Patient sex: F
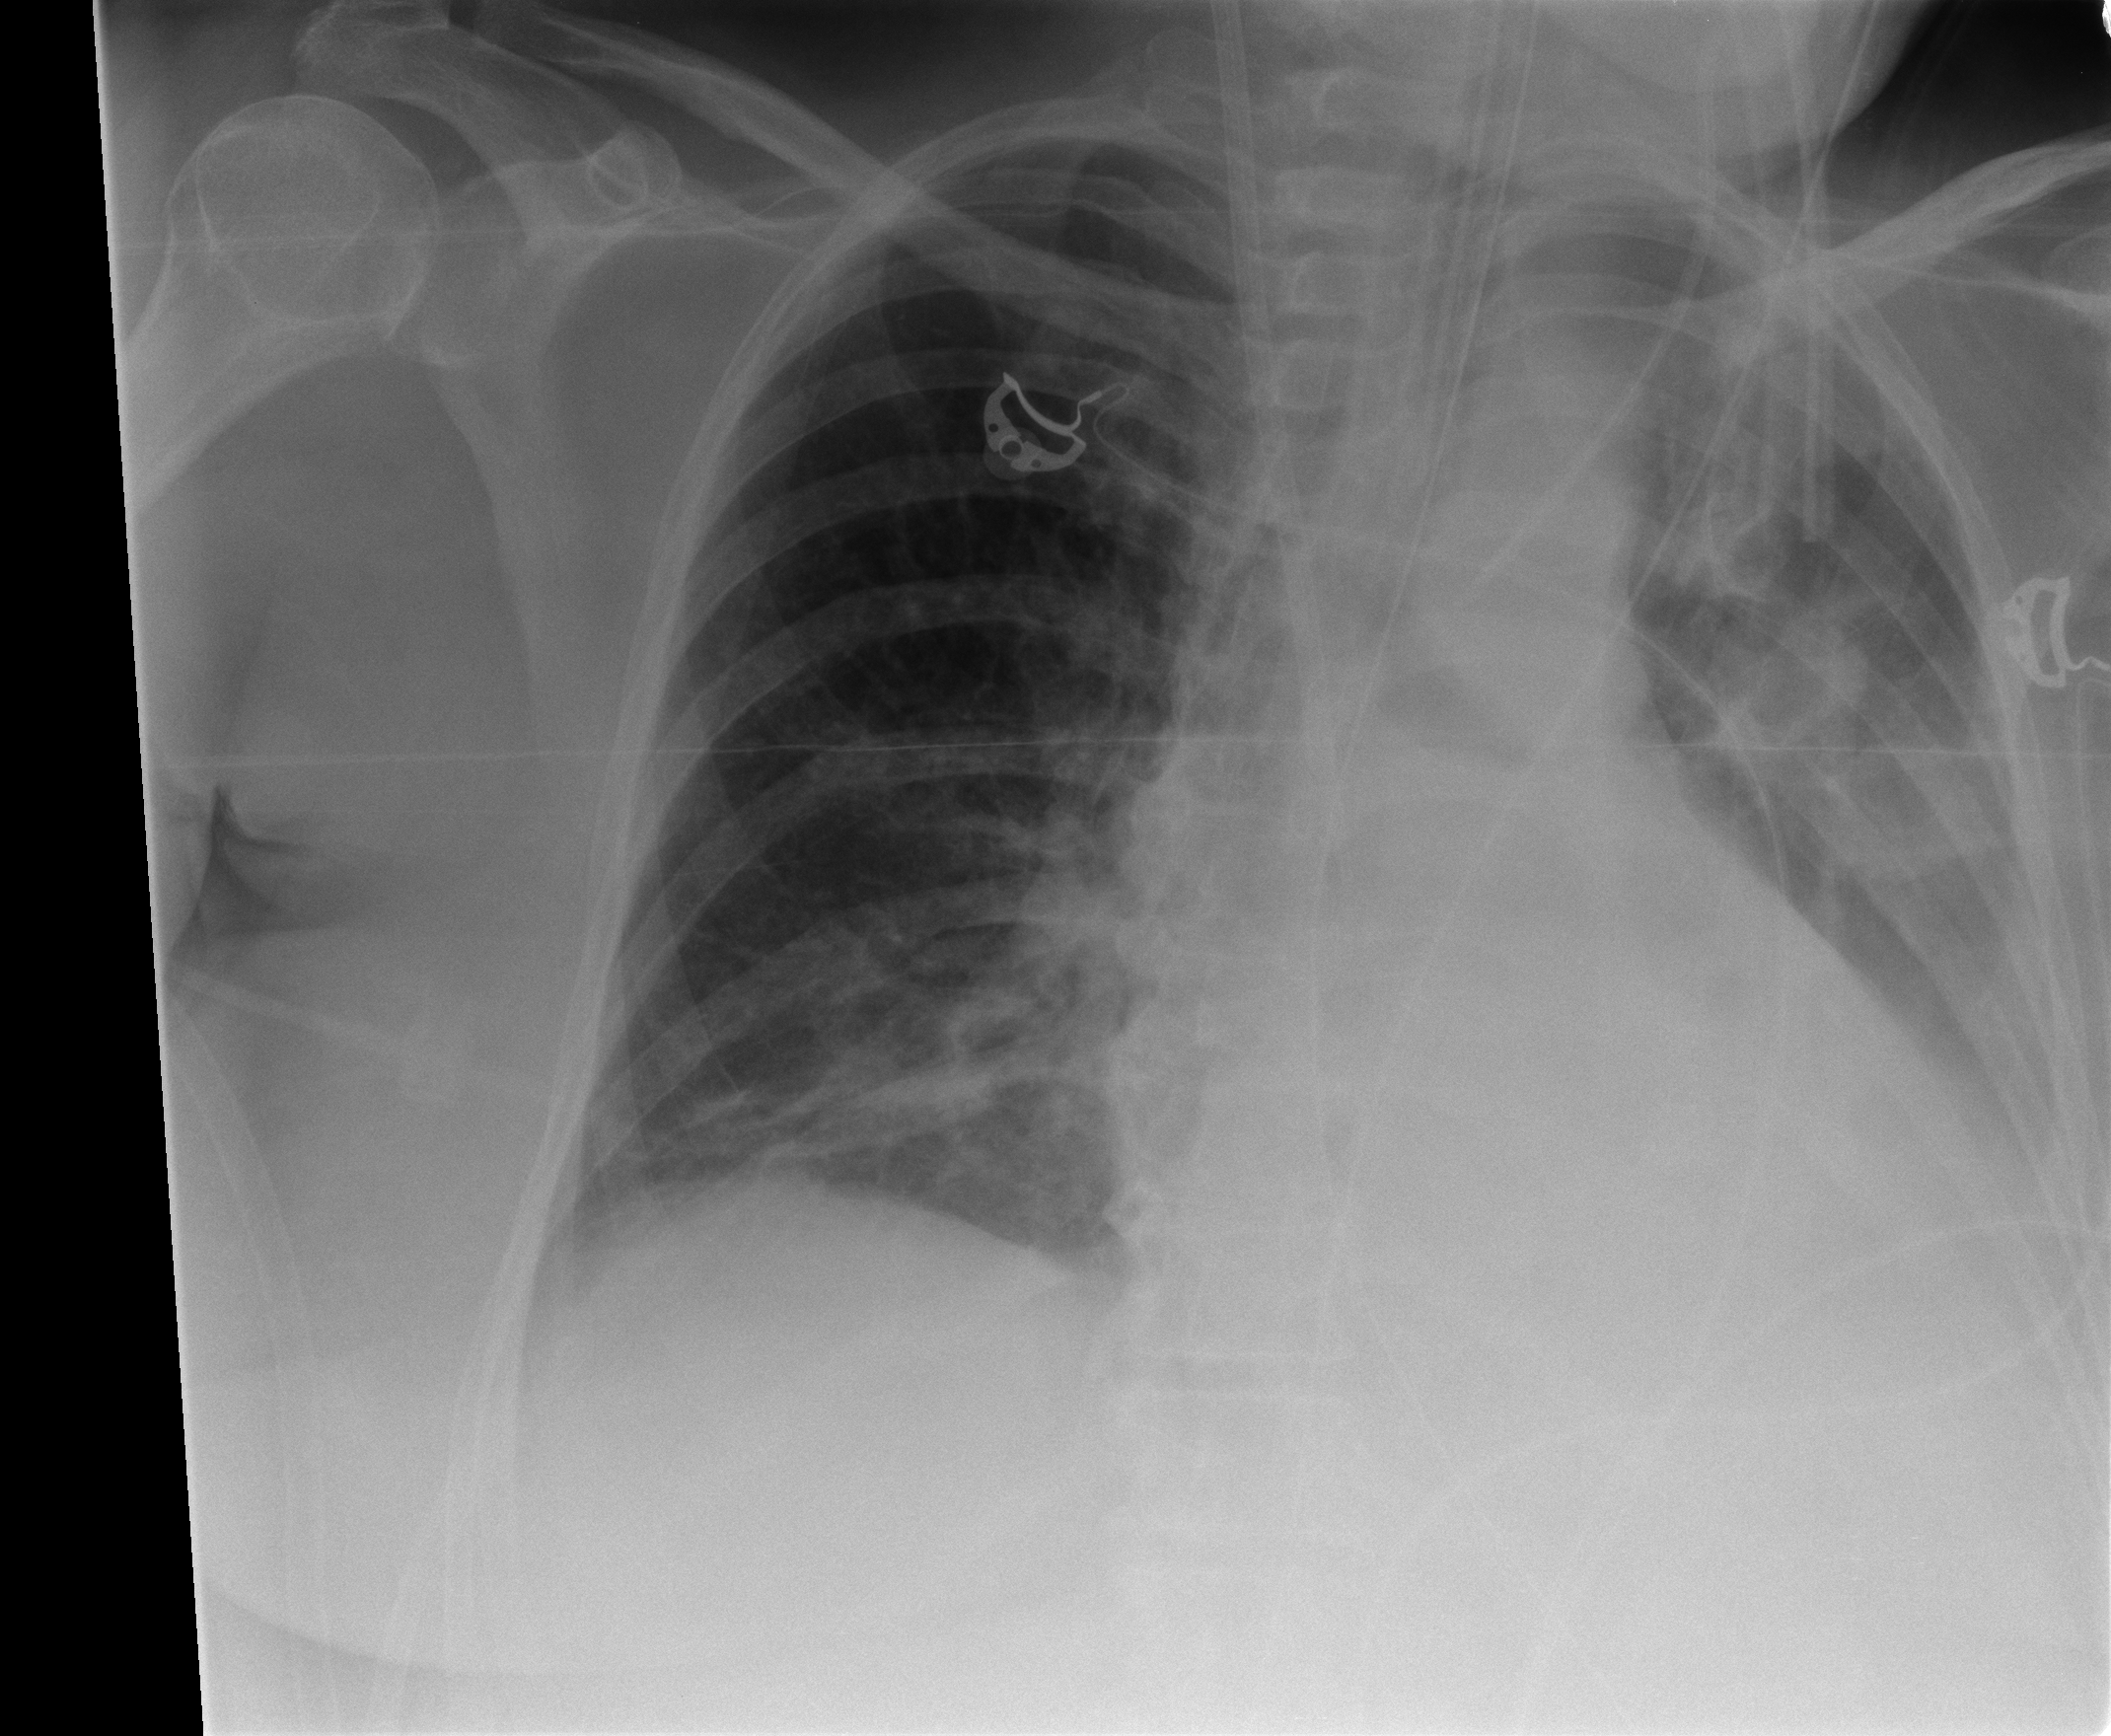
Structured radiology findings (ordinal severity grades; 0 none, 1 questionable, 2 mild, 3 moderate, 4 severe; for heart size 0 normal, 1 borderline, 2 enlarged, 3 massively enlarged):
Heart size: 2
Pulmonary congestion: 0
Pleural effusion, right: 0
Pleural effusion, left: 3
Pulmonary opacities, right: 0
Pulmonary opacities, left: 0
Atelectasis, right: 0
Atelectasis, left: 2